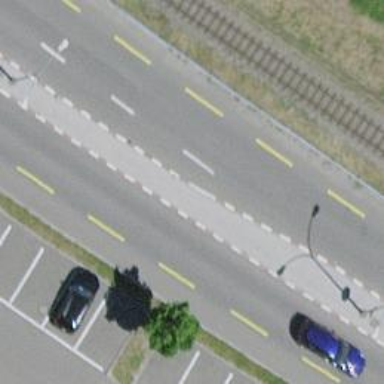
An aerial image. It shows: Primary highway with asphalt surface. It has designated lane for cyclists in both directions.